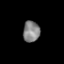
Tissue: prostate
Cell type: Myeloid cells
Senescence score: 0.6858
Nuclear area (px): 344
Mean DAPI intensity: 131.648